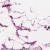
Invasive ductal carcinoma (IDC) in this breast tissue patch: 1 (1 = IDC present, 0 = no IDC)